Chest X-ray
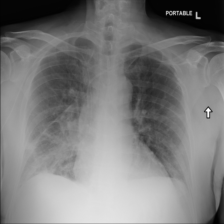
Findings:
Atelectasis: negative
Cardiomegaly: negative
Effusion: negative
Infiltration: positive
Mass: negative
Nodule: negative
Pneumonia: negative
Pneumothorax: negative
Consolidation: positive
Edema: negative
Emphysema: negative
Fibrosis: negative
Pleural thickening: negative
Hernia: negative